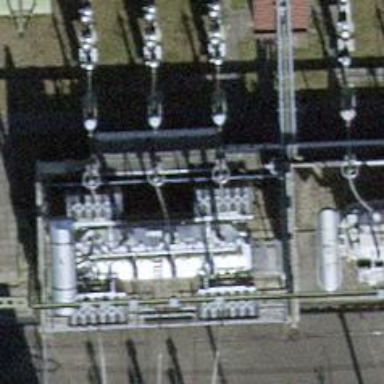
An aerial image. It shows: Insulator used in power systems.